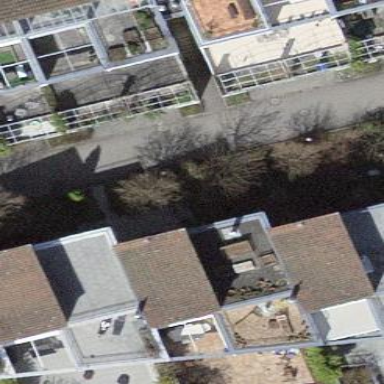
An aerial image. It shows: Residential building.